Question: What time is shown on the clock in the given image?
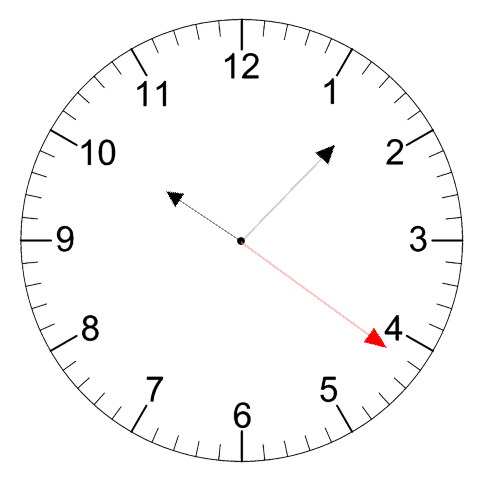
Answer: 10:07:21